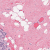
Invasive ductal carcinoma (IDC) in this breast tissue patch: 0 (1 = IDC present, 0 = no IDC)